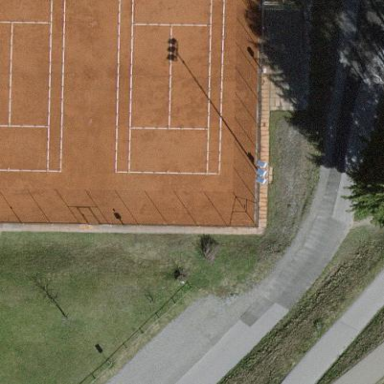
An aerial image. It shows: Tennis court on the leisure land pitch.